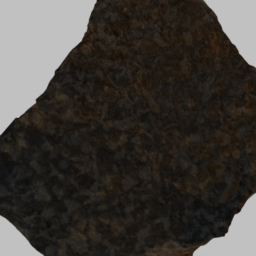
Label: nature